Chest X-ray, AP view. Patient: 55 years old, sex F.
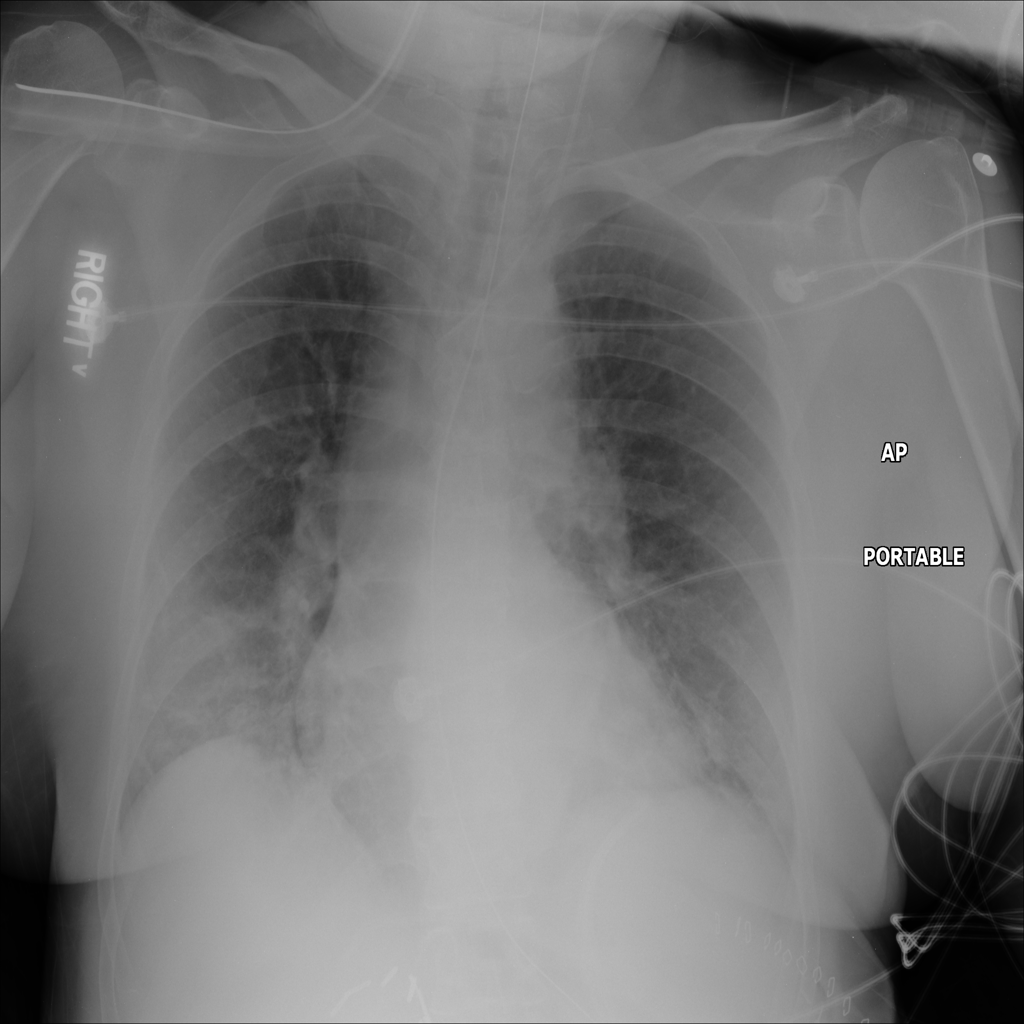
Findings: Infiltration